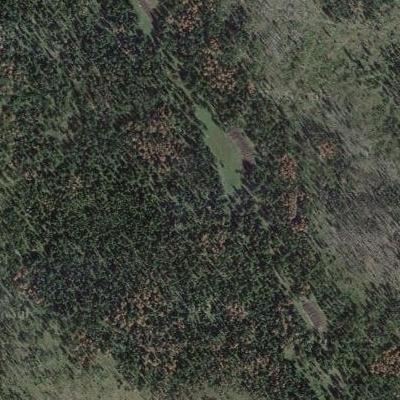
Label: eForest